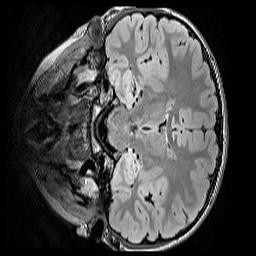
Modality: FLAIR
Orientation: coronal
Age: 9
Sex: male
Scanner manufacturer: siemens
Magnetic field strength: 3 T
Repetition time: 5 s
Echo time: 0.388 s